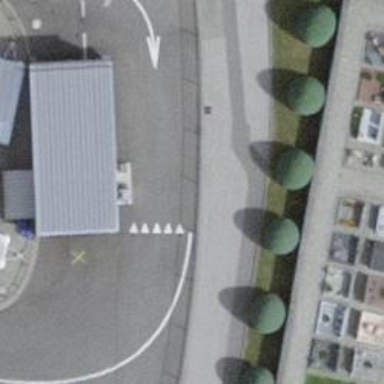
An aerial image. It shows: Bollard.